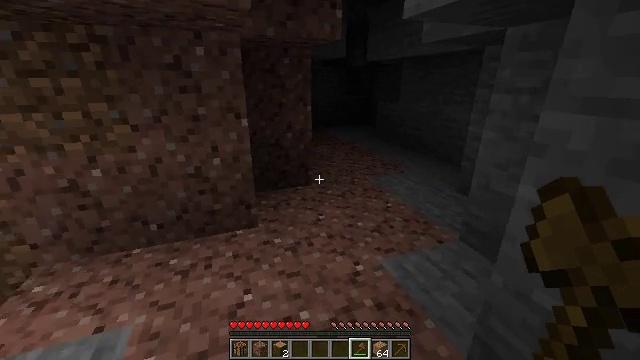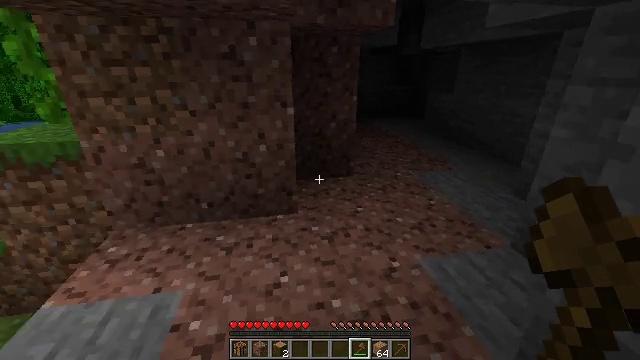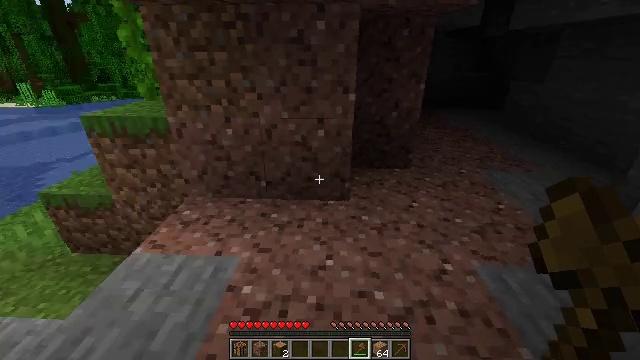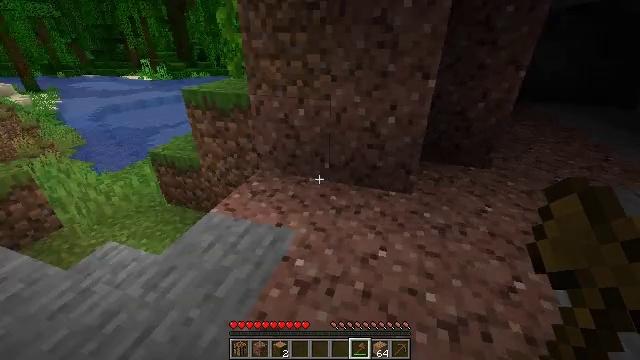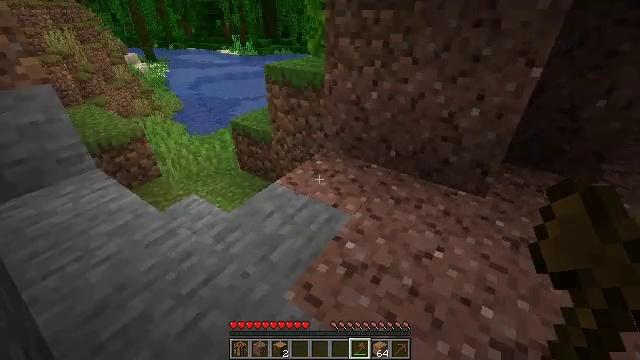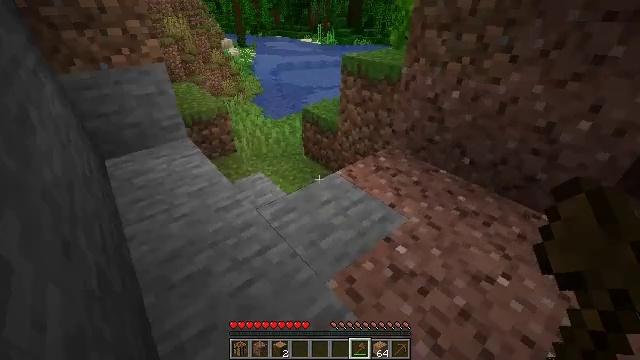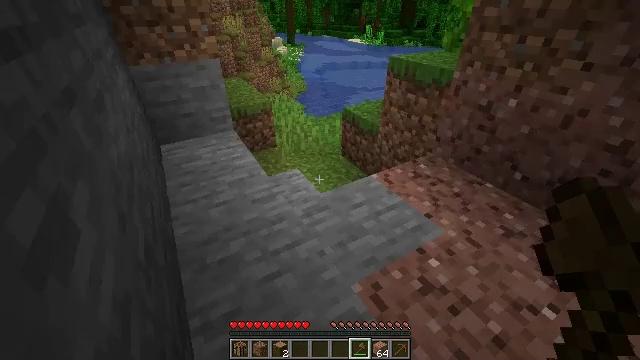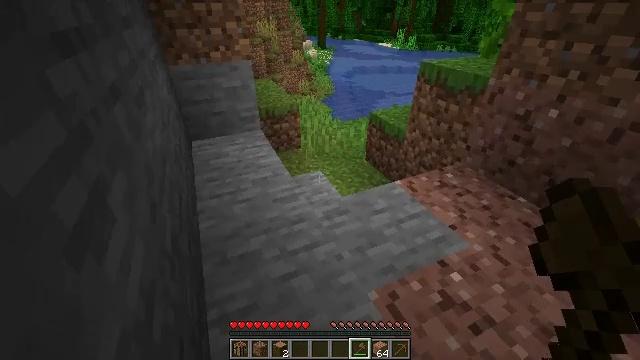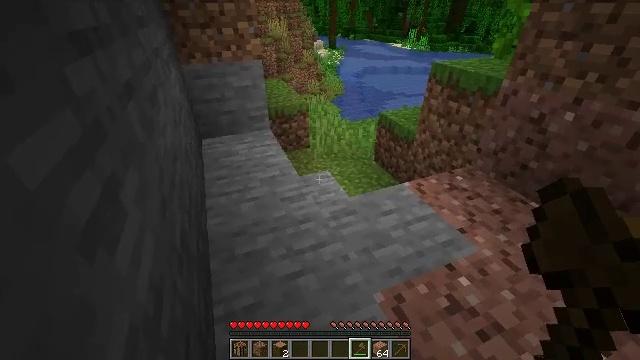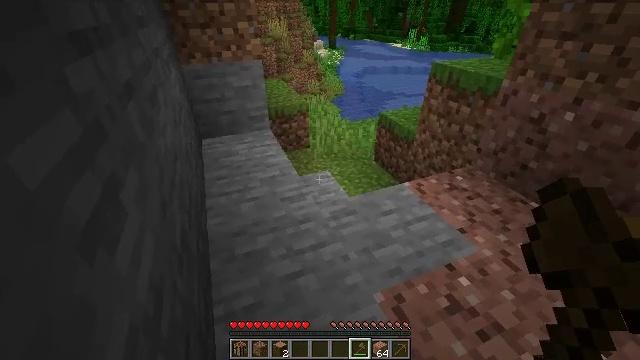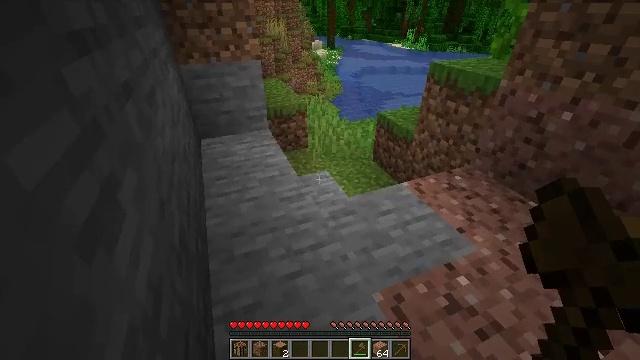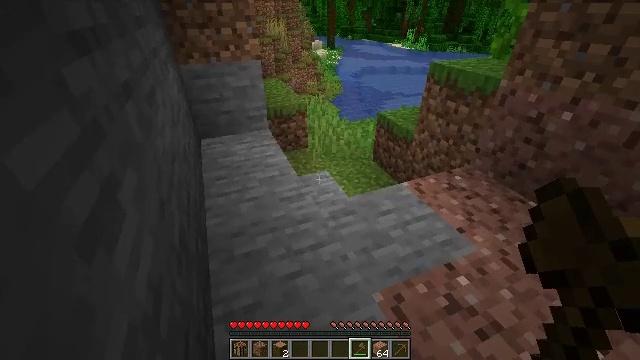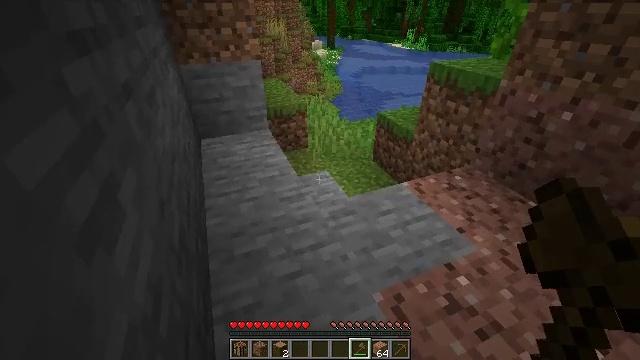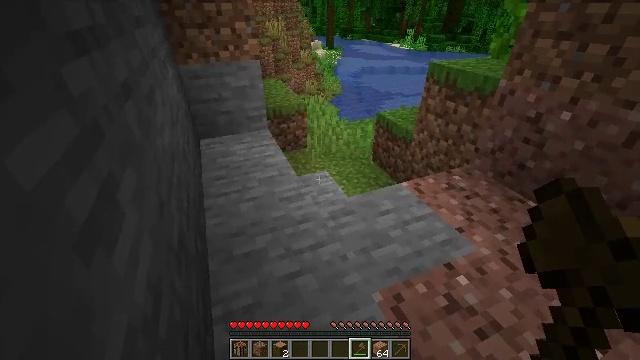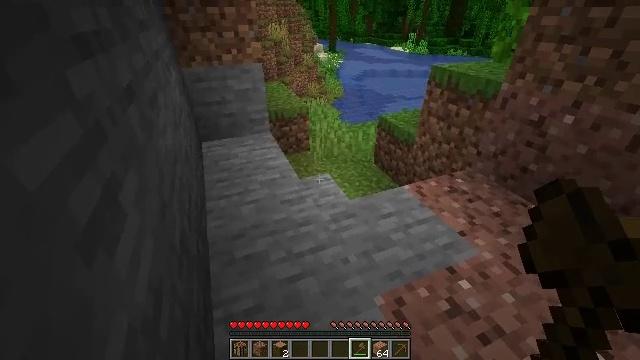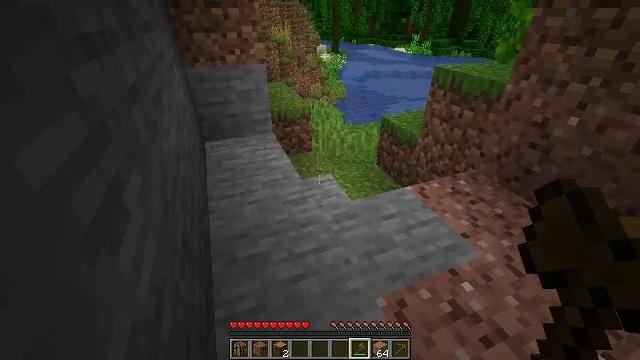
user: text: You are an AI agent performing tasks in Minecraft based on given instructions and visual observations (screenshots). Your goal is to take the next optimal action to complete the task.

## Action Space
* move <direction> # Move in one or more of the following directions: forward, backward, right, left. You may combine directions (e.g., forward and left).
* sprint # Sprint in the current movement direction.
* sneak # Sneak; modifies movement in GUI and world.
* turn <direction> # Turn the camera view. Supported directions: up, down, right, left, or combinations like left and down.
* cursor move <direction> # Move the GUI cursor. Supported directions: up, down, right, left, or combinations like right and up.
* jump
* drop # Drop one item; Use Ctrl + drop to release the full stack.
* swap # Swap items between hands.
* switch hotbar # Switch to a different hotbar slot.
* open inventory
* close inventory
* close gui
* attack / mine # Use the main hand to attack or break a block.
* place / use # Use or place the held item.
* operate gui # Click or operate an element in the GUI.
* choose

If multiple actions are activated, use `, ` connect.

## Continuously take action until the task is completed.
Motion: motion action
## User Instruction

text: Retrieve vines from walls or cliffs.
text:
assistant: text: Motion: turn left and down
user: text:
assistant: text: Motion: turn left and down
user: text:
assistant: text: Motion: turn left and down
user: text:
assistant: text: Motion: turn left and down
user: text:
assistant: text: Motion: turn left and down
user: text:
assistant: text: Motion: turn left
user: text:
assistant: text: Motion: turn left
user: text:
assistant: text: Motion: turn left
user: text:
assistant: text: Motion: no_op
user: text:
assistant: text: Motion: no_op
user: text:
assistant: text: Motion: no_op
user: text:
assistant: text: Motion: no_op
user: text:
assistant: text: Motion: no_op
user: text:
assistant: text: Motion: no_op
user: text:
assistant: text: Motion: no_op
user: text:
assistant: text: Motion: no_op
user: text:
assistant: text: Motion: no_op
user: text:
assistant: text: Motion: no_op
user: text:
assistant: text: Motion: move forward
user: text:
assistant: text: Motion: move forward
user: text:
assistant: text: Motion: move forward
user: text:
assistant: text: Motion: move forward
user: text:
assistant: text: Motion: move forward
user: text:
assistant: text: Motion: move forward, turn right and up
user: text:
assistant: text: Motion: move forward, sprint, turn right and up
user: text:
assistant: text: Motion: move forward, sprint, turn right and up
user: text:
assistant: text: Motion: move forward, sprint, turn right and up
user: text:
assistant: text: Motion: move forward, sprint, turn up
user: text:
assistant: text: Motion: move forward
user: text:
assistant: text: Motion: move forward